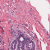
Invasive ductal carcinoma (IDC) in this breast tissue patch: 0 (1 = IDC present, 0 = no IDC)